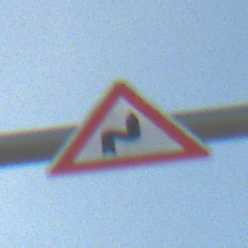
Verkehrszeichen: DoppelkurveRechts
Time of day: MorningAfternoon
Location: Outdoor (Suburban)
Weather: PartlyCloudy
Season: NotSpecified
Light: Natural